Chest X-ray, PA view. Patient: 75 years old, sex F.
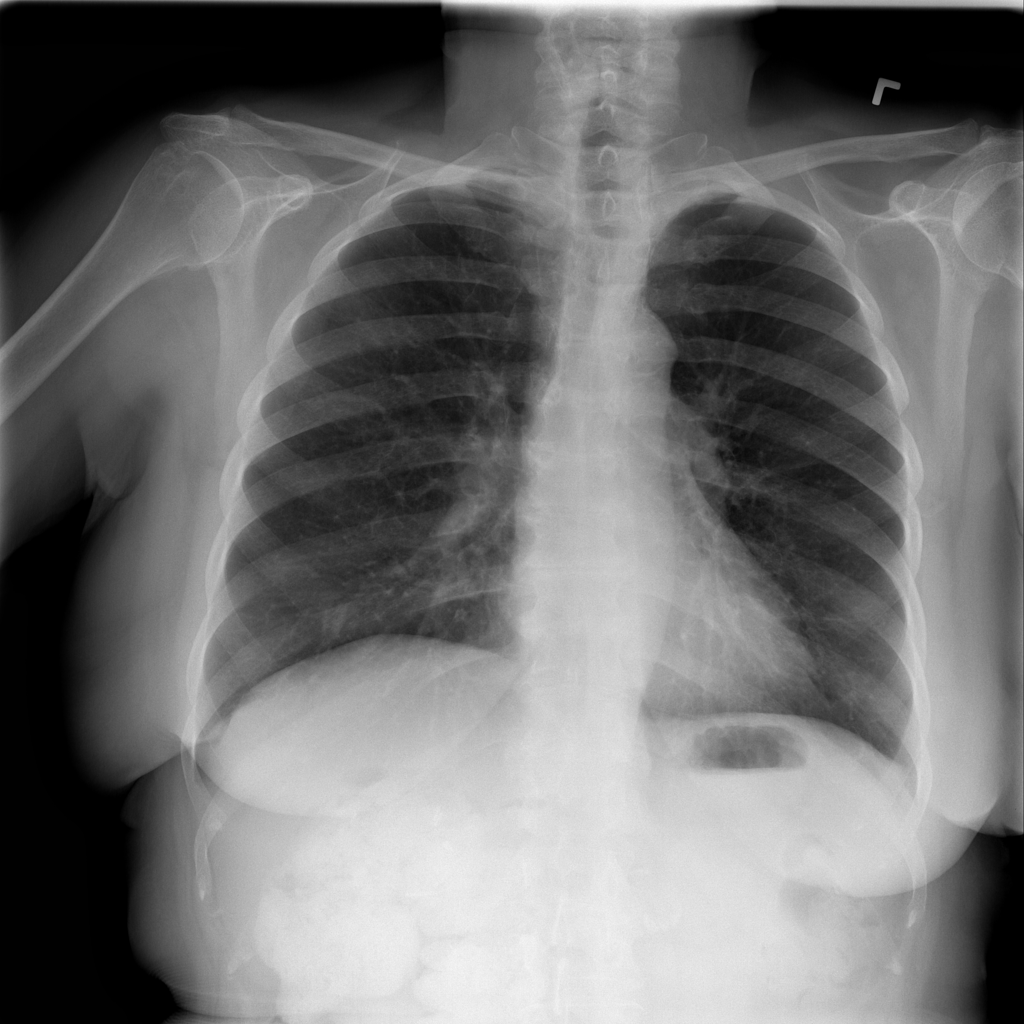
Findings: No Finding